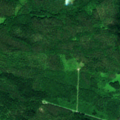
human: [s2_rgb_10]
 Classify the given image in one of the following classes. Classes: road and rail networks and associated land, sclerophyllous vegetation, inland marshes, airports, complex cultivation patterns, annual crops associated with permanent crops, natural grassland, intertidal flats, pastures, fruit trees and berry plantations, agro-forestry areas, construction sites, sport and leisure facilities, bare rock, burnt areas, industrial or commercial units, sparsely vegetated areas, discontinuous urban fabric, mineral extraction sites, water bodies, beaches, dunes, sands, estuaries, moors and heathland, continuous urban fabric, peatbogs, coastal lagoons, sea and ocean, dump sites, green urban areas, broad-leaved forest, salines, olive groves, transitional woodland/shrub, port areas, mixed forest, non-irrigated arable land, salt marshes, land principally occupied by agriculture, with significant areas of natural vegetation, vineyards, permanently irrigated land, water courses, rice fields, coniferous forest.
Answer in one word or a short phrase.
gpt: coniferous forest, mixed forest